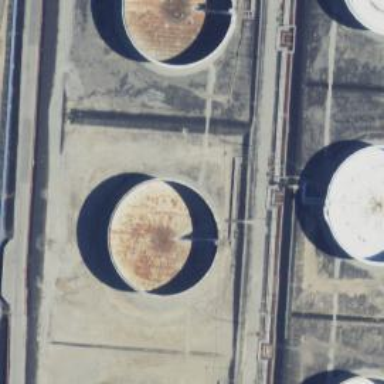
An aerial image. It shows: Storage tank that is man-made.